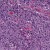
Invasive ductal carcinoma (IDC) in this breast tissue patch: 1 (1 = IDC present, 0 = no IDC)